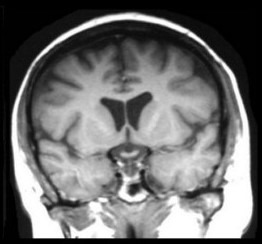
Label: notumor